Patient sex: F
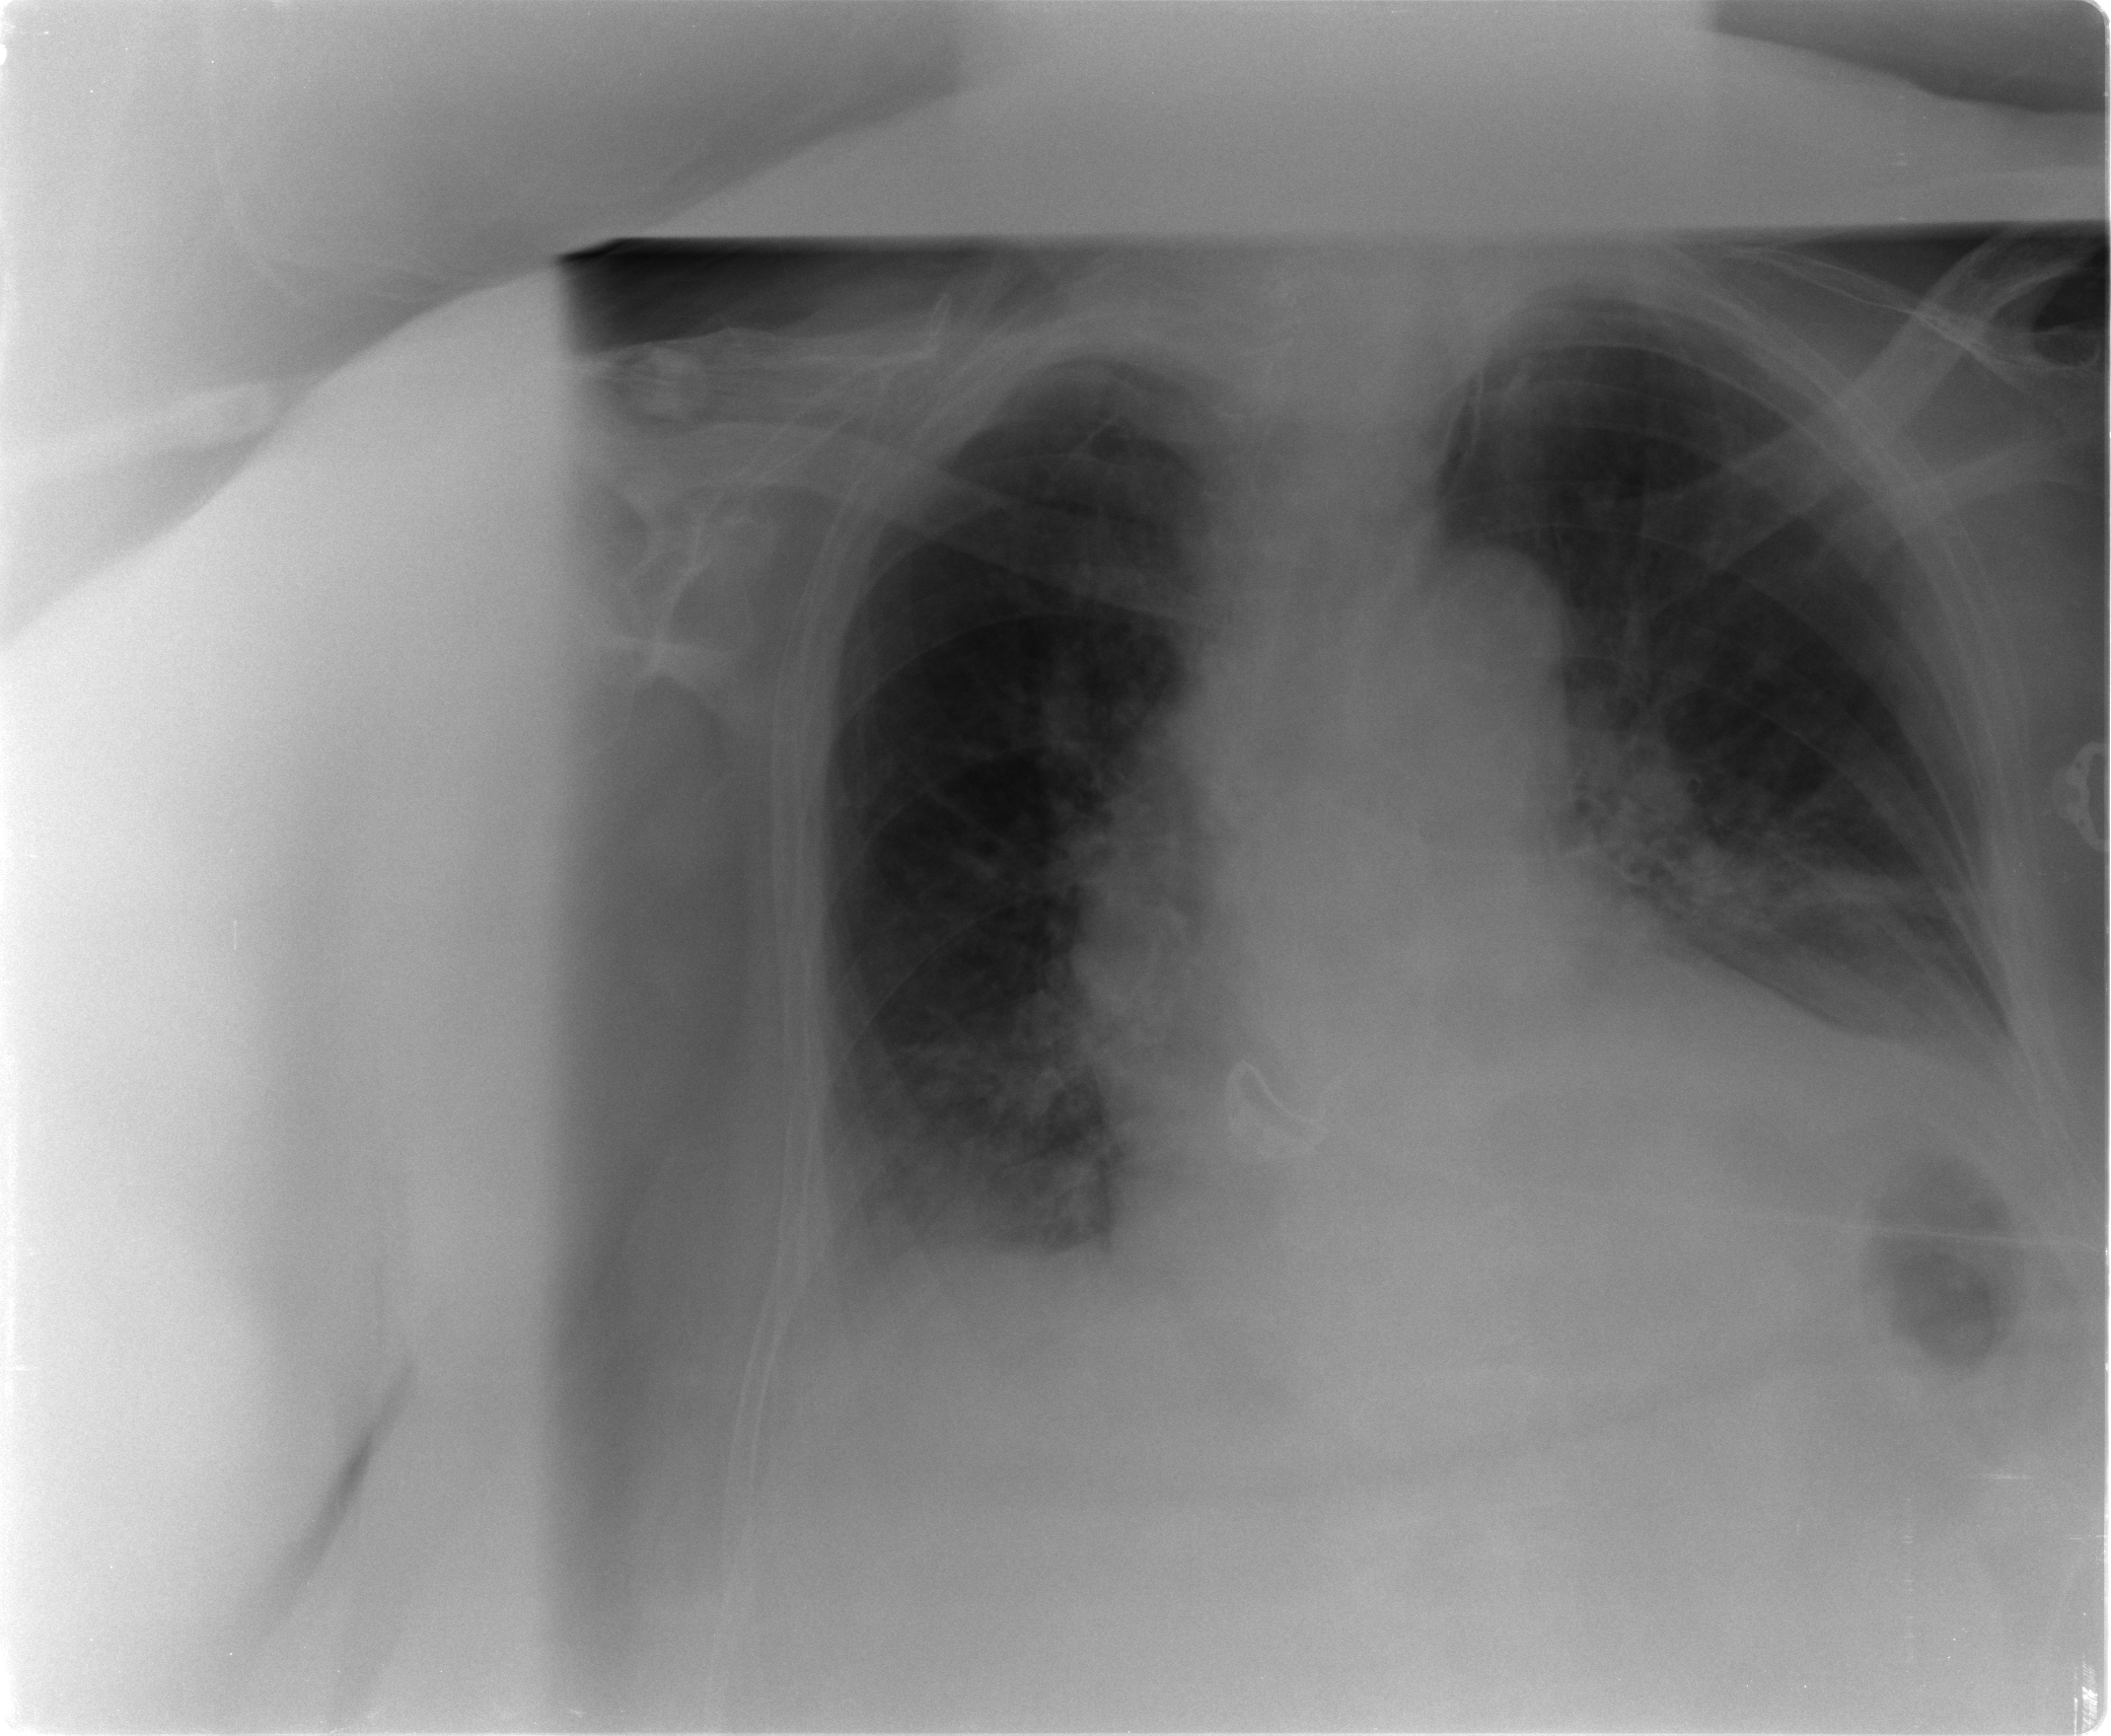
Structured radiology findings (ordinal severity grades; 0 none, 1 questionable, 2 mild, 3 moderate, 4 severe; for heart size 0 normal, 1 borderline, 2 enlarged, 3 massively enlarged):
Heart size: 2
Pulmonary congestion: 2
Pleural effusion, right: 1
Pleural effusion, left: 1
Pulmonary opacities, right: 0
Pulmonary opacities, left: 0
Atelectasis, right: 2
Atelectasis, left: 2